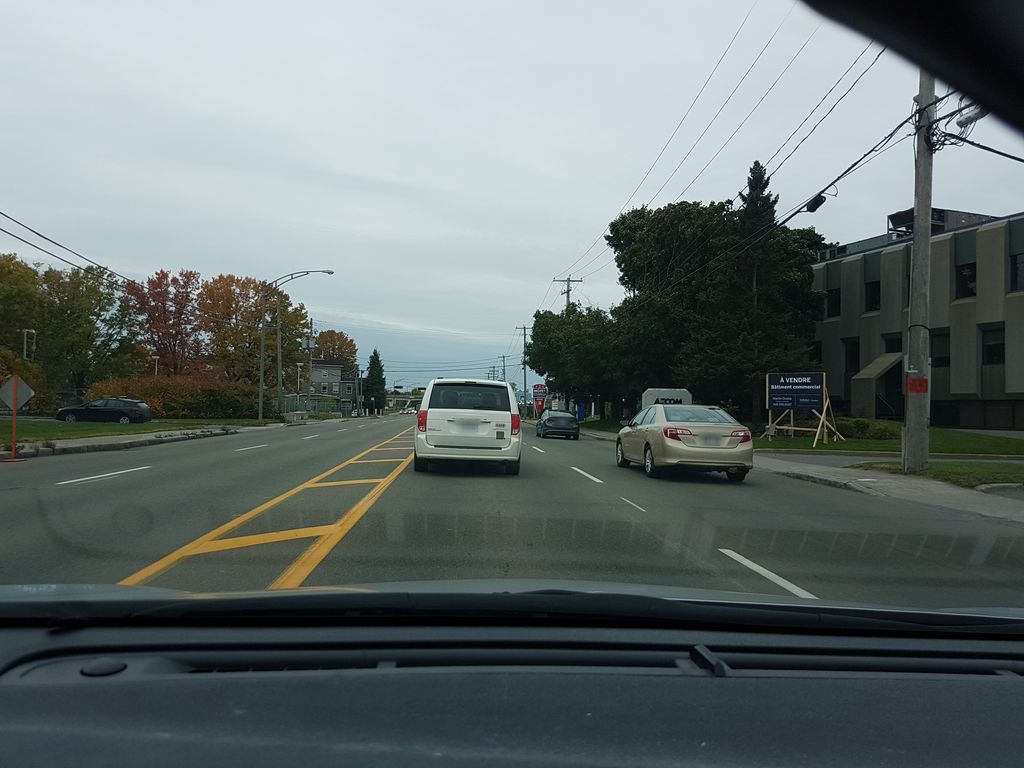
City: quebec_city